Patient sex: M
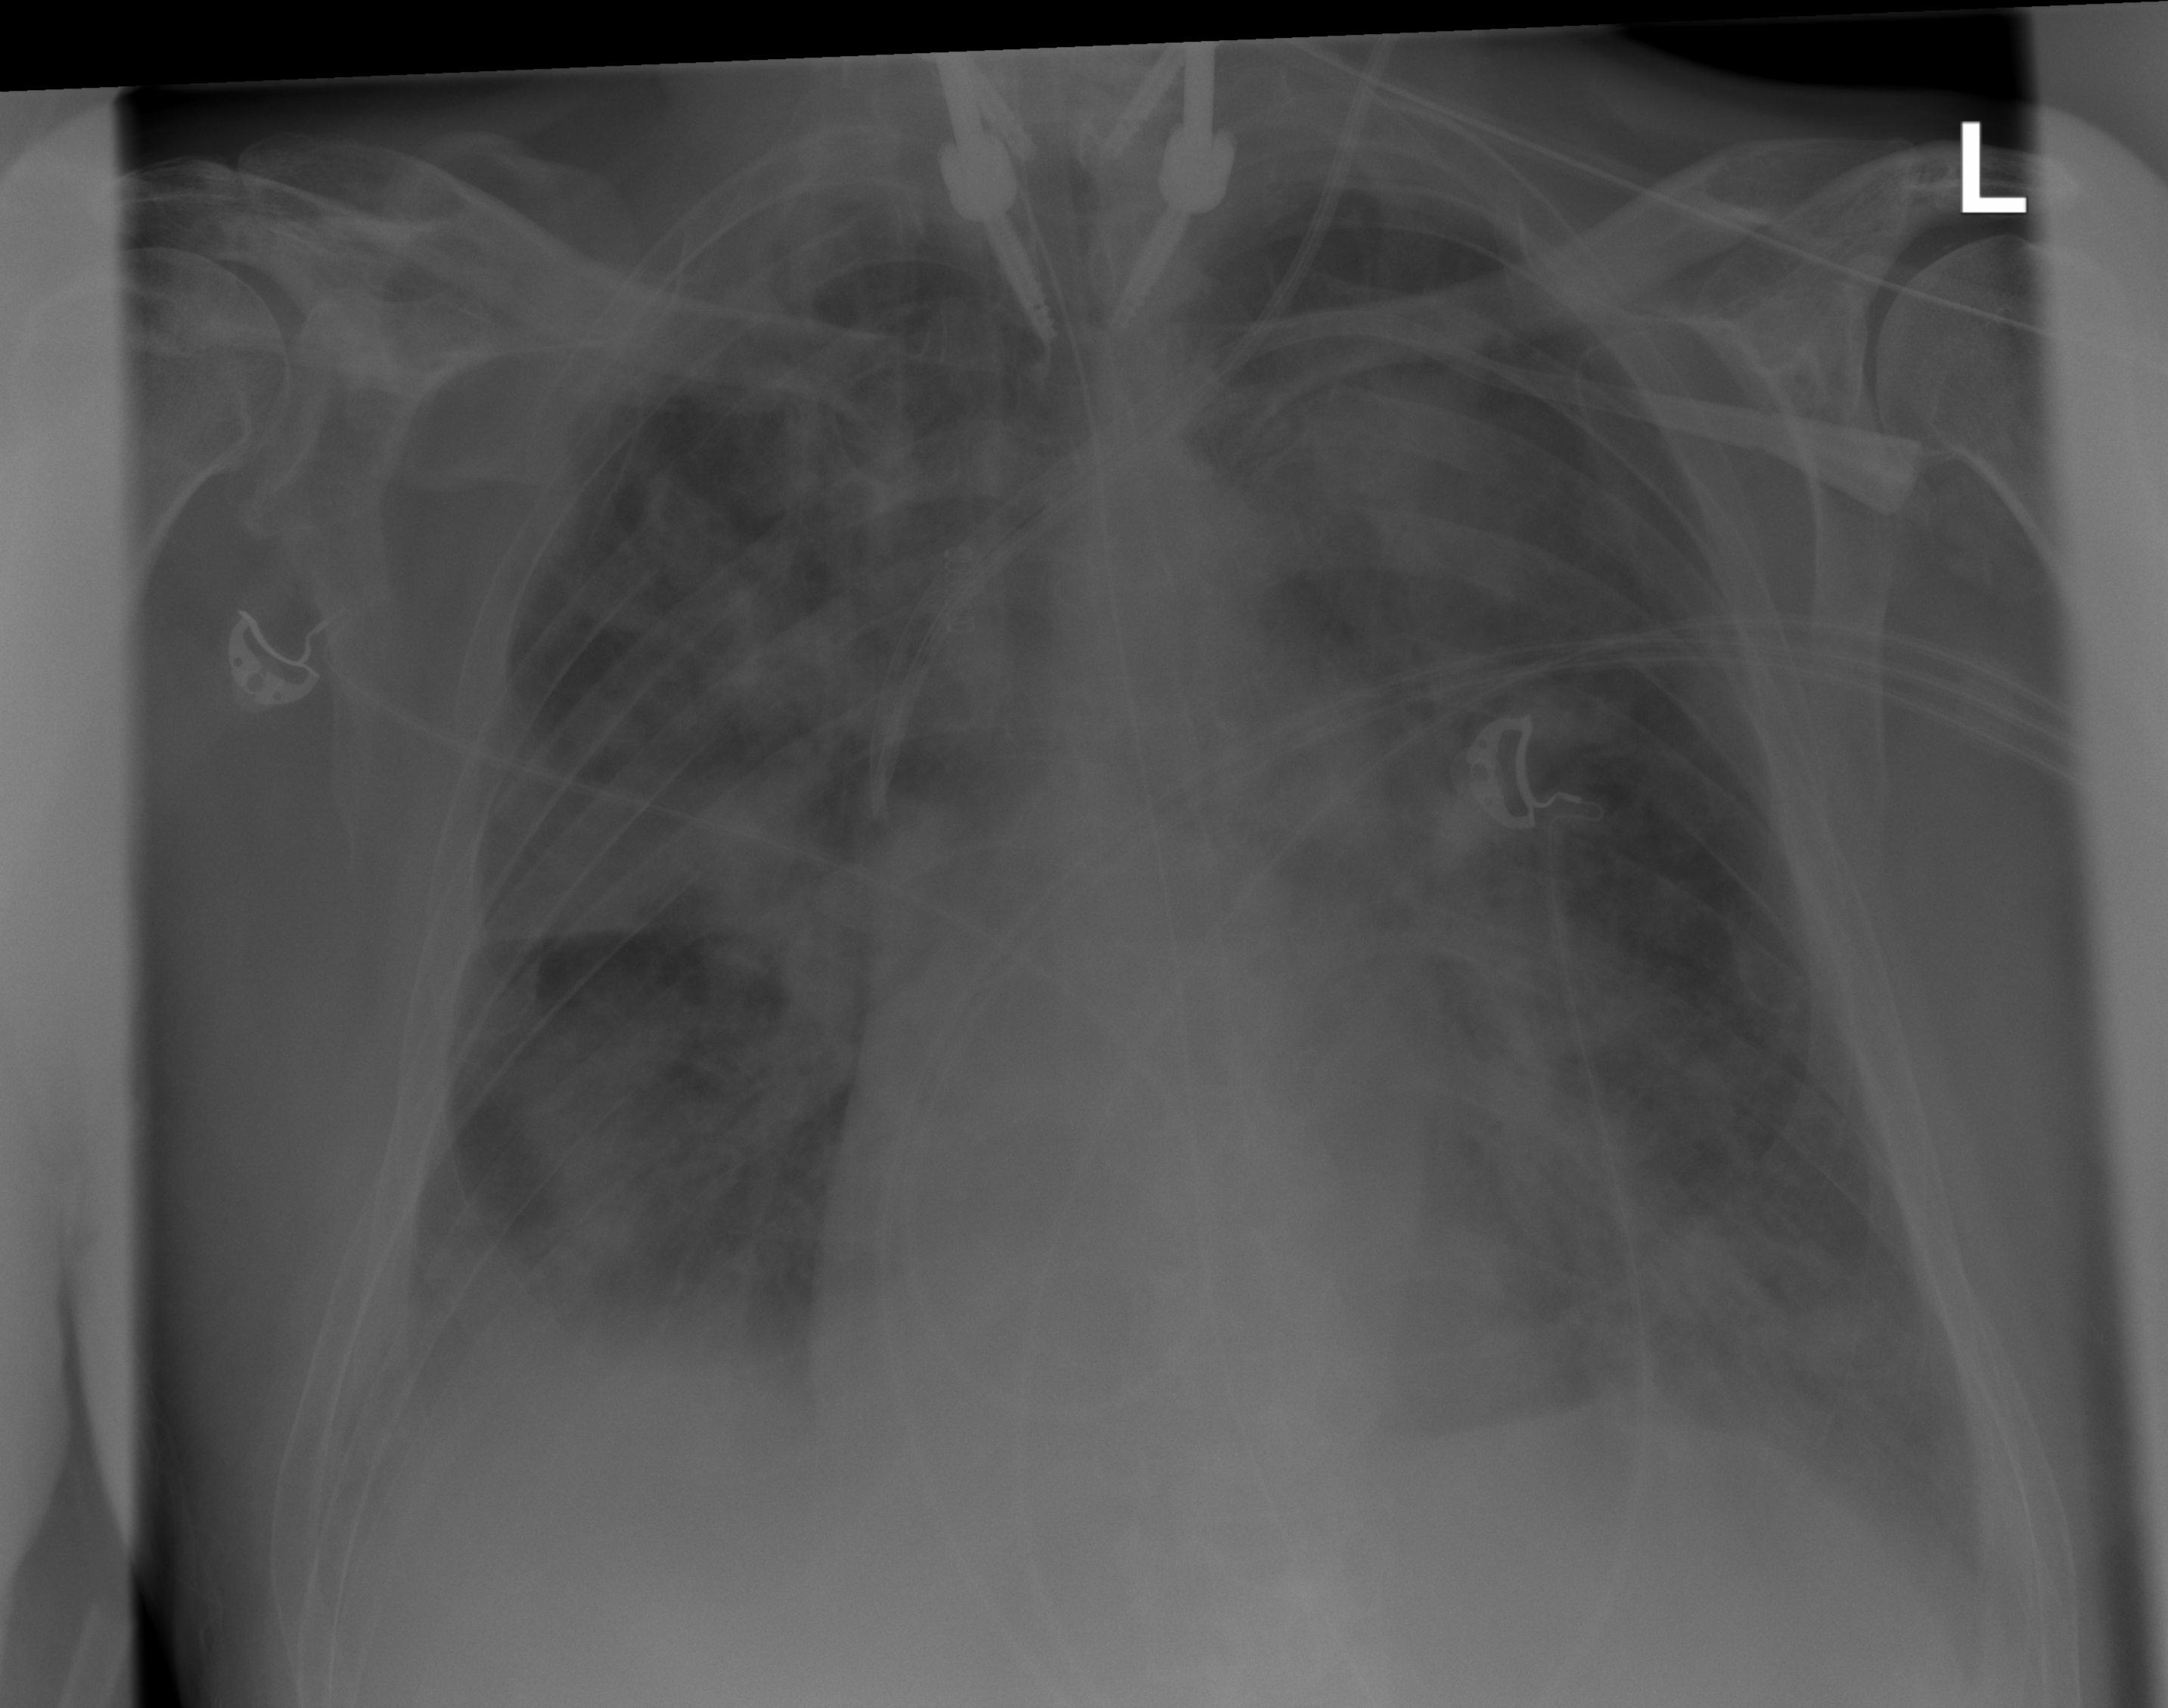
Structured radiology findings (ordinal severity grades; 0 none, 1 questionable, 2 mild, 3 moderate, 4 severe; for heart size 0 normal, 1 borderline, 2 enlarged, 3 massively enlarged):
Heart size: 0
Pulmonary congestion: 0
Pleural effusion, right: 2
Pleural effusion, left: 2
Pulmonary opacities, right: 3
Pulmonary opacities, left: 4
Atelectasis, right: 2
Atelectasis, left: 2